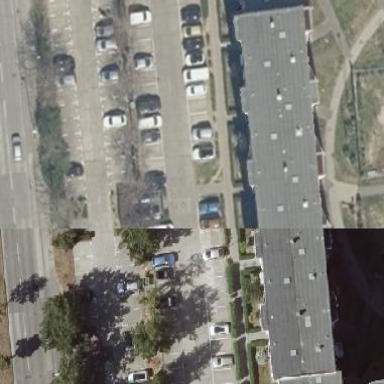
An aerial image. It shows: Parking area with surface.